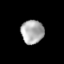
Tissue: lung
Cell type: Fibroblasts
Senescence score: 0.2315
Nuclear area (px): 528
Mean DAPI intensity: 172.032